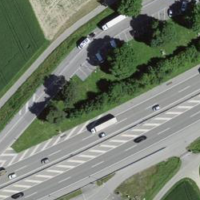
EUNIS habitat code: 57
Species observed at this site:
Milvus milvus
Plantago major